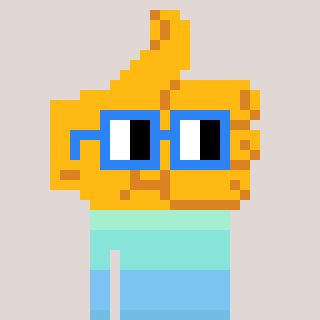
a pixel art character with square blue glasses, a thumbsup-shaped head and a grayscale-colored body on a warm background